Question: I have tried to create the simple testcases which running in parallel several threads(for example, 3) at the same time by using 'testng', but I have faced an issue. During testing, I have expected that 'System.out.println()' will put into a console '"test"'sentences for each thread, but it didn't happen. You can find below the code which uses in my sase:
'''
public class TestC {
@Test(invocationCount = 3, threadPoolSize = 3)
public static void test() throws InterruptedException {
System.out.println("test");
}
}
'''
Could you help me to find out the root of the problem and suggest the solution to this issue?
I have added the picture.

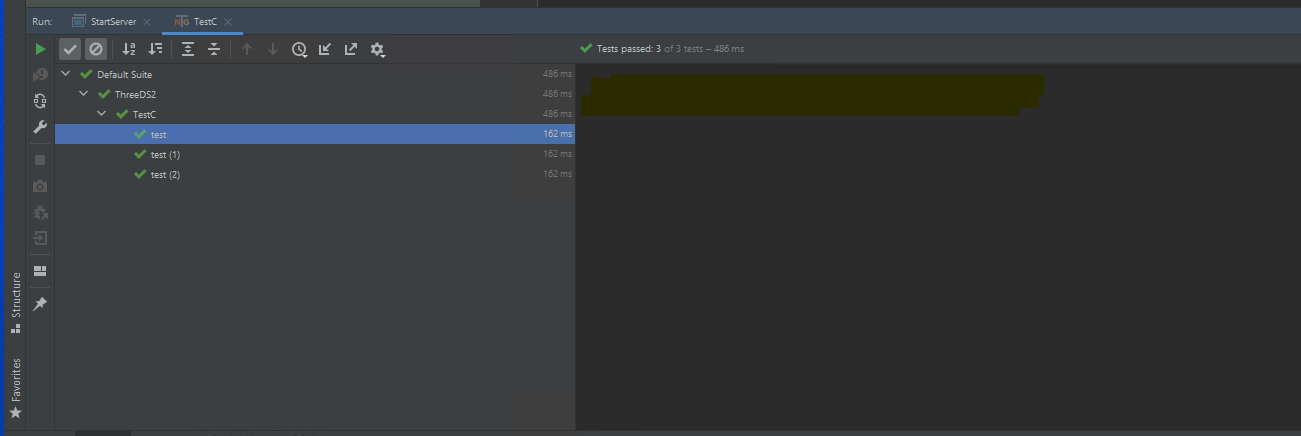
Answer: The test seems to be working correctly. The issue here is all down to how IntelliJ IDEA handles test output. If you move your focus to "TestC" instead of an individual test run like you have in your screenshot, you should see the output:
<URL>